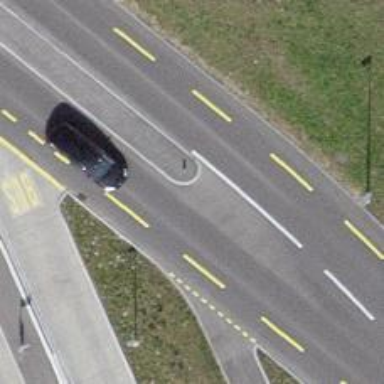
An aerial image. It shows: Asphalt road with primary highway designation. It features exclusive cycle lane.